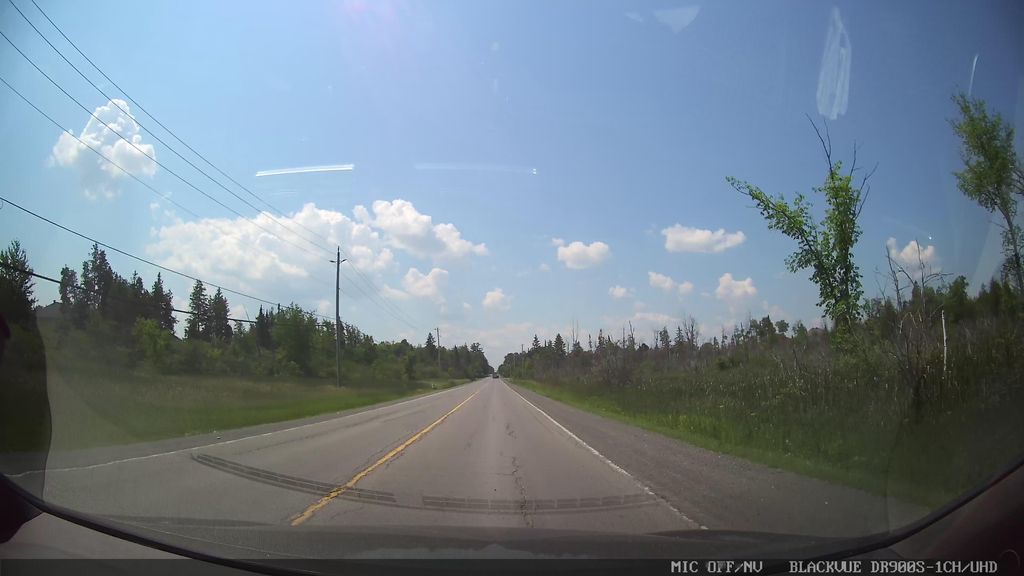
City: ottawa-gatineau